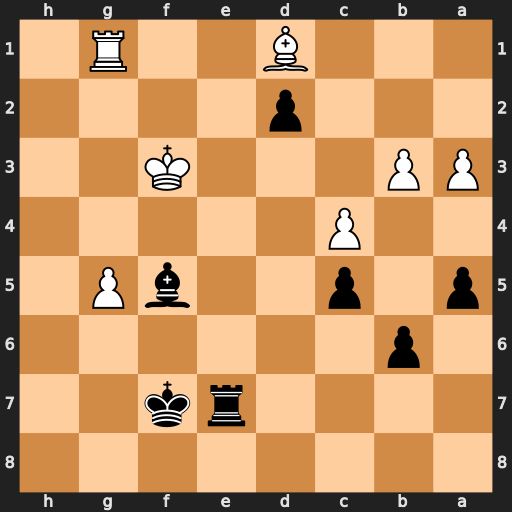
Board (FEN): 8/4rk2/1p6/p1p2bP1/2P5/PP3K2/3p4/3B2R1
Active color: b
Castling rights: -
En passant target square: -
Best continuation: Re1 Kf2 Rxg1 Kxg1 Kg6 Kf2 Kxg5 Ke3 Bg4 Kxd2 Bxd1